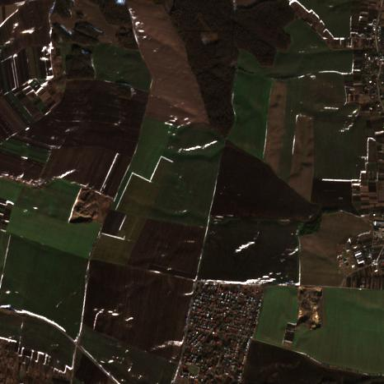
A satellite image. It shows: View of farmland.